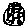
Label: square